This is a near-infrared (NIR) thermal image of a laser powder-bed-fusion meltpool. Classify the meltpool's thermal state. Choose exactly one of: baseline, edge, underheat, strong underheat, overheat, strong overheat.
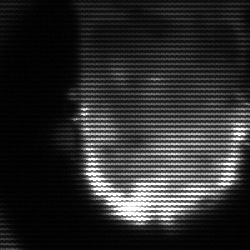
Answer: baseline